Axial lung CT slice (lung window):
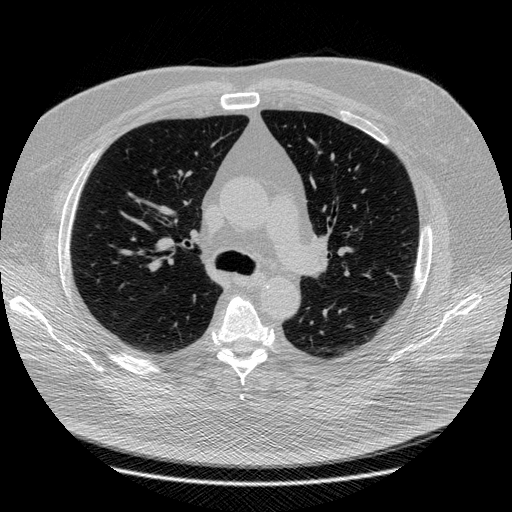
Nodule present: no